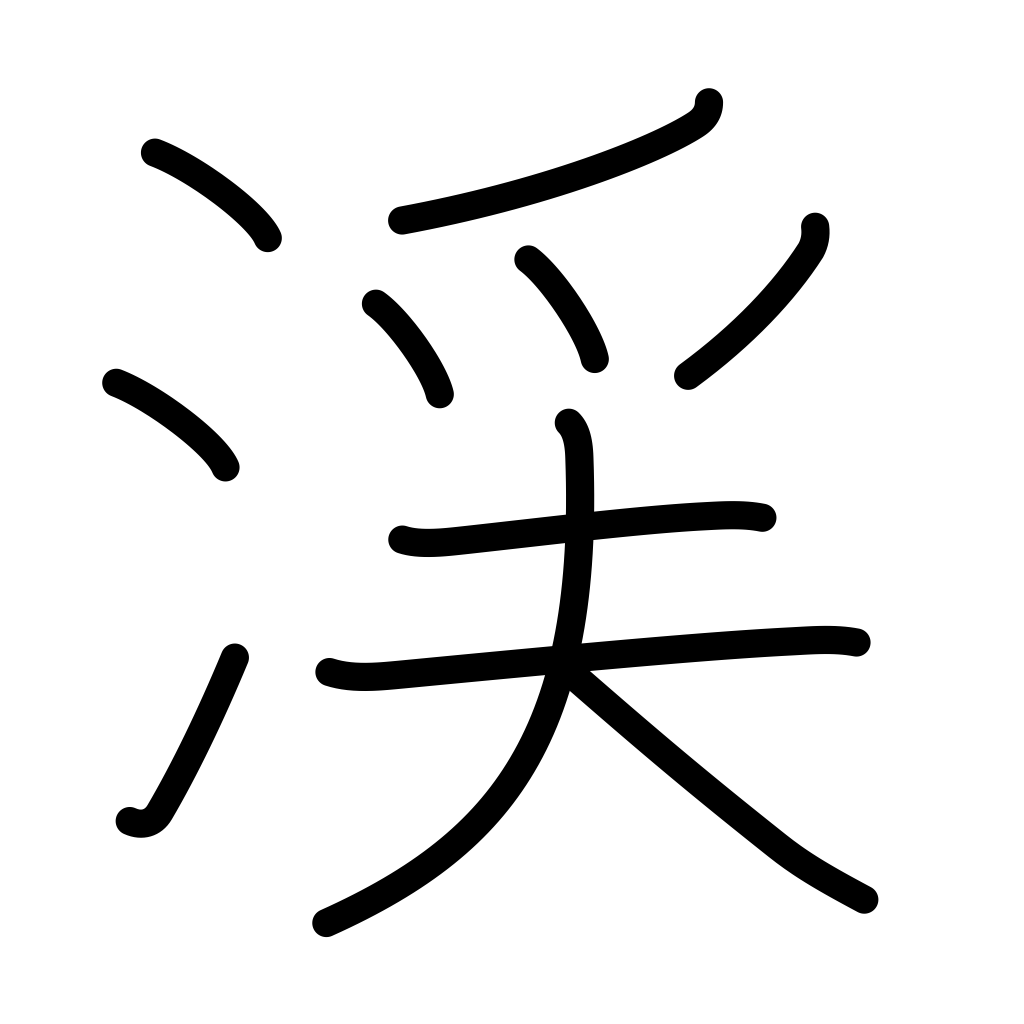
Meaning: mountain stream, valley